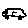
Label: car